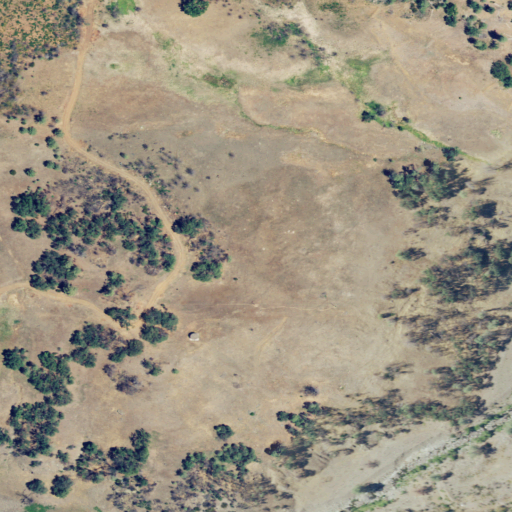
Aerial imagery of plain(s) in California named Moon Glade containing grassland, shrub, open development, and barren land